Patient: sex M, age 43
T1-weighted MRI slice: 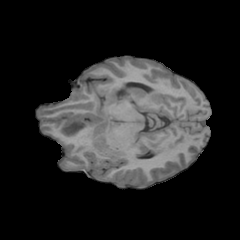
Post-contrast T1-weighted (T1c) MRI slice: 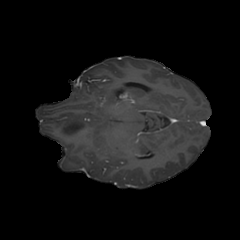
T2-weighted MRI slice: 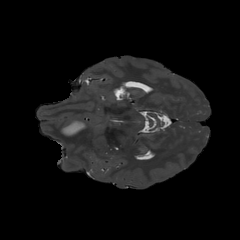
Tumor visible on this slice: yes
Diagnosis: Astrocytoma, IDH-mutant
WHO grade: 4